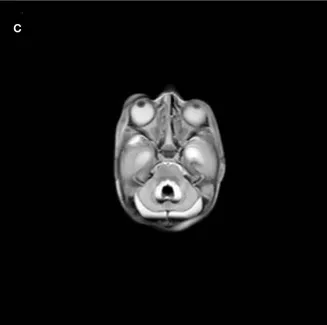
Blood in the 4th ventricle with cerebellar dysplasia in T2-weighted axial plane.
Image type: radiology (mri)